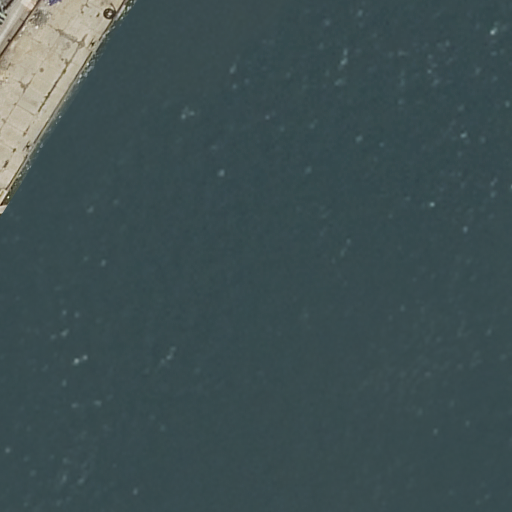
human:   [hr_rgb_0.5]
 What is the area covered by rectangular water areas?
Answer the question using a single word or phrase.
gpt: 10110m2

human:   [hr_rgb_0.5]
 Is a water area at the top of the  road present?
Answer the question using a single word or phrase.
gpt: no

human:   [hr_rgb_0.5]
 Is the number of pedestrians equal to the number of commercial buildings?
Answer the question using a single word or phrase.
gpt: no

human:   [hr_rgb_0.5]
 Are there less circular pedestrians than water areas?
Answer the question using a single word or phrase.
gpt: yes

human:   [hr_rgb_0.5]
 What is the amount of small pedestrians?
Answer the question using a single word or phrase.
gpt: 0

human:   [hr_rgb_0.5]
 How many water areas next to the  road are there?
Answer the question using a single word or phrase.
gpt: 1

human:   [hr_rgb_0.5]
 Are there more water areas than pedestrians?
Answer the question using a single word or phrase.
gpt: no

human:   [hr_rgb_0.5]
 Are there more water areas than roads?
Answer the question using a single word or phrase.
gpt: no

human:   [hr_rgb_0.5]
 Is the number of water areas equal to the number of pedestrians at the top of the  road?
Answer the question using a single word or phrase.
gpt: no

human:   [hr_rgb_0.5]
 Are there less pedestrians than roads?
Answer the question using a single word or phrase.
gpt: no

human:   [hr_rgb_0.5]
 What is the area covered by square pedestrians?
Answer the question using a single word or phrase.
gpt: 0m2

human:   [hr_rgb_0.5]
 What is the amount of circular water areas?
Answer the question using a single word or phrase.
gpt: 0

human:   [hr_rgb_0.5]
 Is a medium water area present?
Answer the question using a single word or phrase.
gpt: no

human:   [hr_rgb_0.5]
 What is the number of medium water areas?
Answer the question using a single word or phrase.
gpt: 0

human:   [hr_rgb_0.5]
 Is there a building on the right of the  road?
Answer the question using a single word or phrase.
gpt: no

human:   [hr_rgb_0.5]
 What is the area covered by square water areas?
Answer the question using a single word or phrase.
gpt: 0m2

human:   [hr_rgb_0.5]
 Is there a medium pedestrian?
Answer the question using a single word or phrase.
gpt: no

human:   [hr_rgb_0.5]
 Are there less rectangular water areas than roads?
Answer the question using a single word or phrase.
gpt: no

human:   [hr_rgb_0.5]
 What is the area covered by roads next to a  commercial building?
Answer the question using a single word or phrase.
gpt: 0m2

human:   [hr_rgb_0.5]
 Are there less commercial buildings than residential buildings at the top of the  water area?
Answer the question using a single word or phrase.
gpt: no

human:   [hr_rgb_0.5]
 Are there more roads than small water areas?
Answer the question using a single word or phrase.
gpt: yes

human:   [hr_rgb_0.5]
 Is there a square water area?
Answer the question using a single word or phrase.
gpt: no

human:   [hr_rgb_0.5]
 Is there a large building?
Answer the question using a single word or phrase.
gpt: no

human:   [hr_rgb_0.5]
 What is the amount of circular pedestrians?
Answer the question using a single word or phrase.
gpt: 0

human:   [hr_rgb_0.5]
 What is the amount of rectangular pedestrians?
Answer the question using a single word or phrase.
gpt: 0

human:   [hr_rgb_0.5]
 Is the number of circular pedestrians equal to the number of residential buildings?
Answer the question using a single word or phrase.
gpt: yes

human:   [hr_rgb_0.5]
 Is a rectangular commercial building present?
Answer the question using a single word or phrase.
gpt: no

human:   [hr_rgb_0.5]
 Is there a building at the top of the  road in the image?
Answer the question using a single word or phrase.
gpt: no

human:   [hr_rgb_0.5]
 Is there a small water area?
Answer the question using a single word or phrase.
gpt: no

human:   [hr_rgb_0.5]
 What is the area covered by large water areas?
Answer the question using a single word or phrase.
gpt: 10110m2

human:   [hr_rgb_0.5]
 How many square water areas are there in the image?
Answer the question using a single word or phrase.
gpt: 0

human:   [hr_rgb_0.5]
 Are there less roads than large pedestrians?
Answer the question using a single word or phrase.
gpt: no

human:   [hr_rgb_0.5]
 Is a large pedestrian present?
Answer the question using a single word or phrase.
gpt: yes

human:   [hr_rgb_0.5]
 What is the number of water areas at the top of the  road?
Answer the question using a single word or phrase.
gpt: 0

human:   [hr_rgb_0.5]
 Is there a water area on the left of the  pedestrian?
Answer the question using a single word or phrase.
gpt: no

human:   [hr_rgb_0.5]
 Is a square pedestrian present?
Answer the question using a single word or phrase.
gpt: no